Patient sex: M
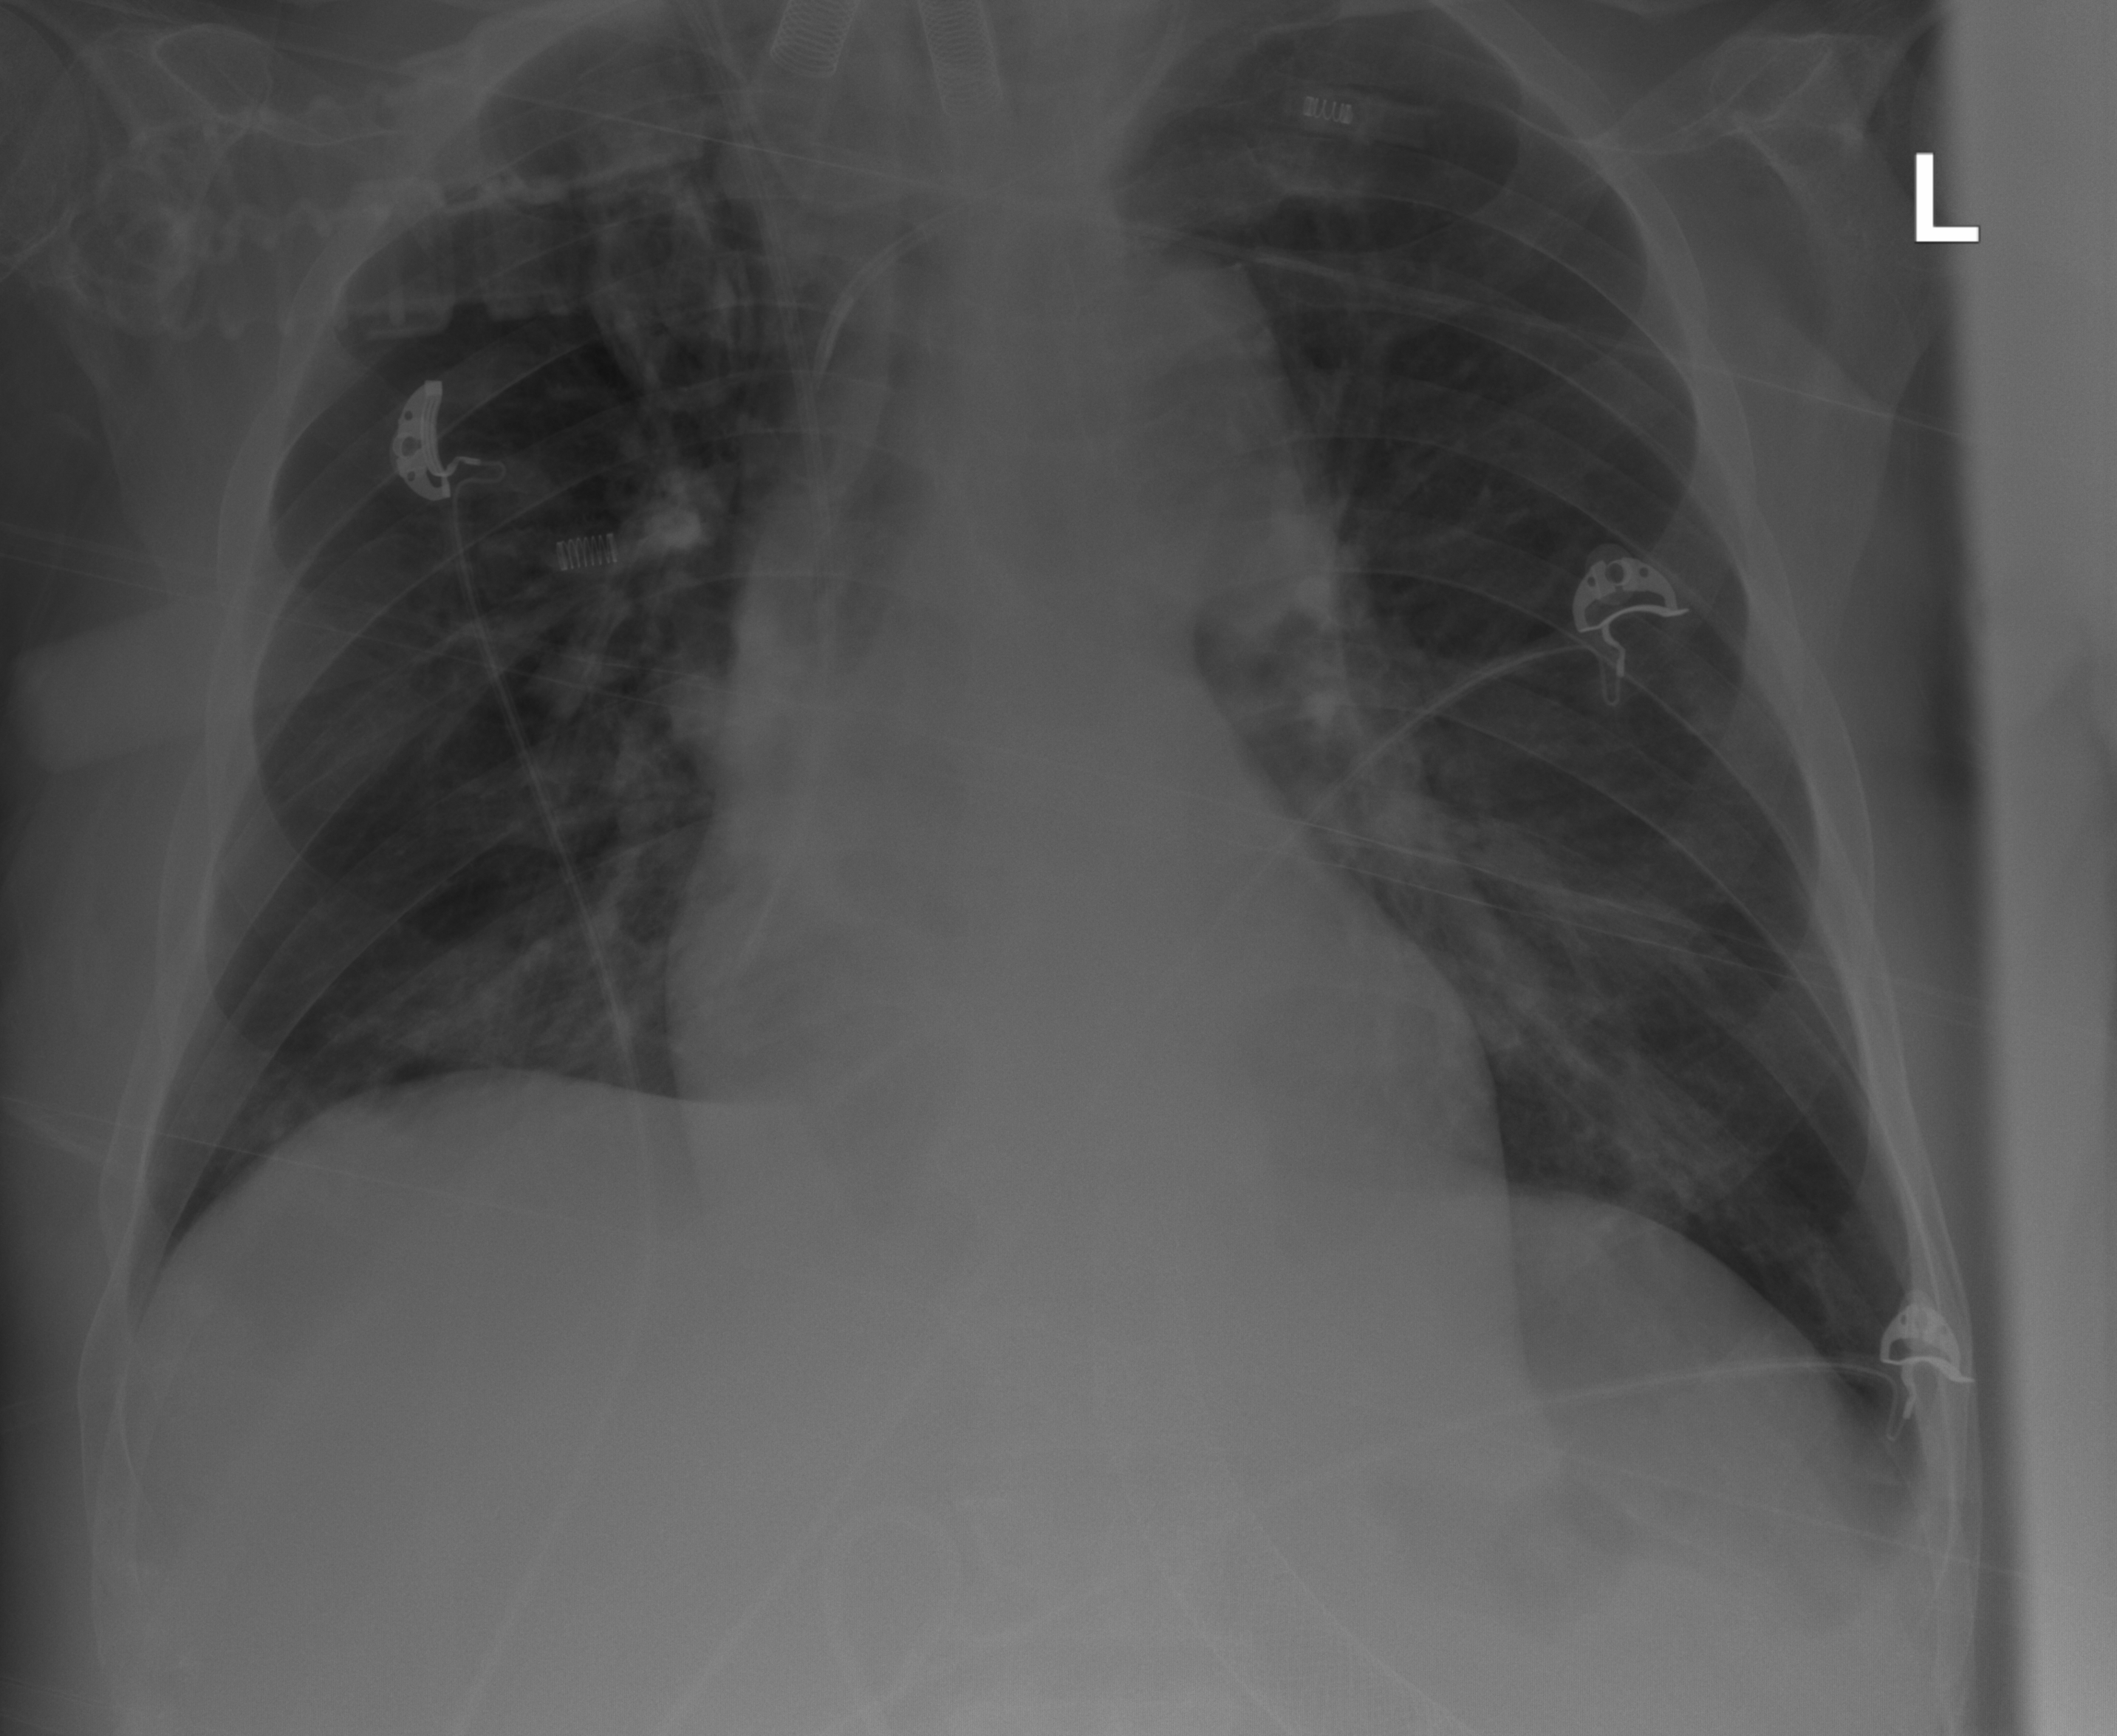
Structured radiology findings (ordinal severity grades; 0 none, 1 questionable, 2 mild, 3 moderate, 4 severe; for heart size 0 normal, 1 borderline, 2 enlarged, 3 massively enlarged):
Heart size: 0
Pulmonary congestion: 0
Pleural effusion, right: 0
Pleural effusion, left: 1
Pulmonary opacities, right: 0
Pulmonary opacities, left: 0
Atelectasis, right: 0
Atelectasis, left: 0